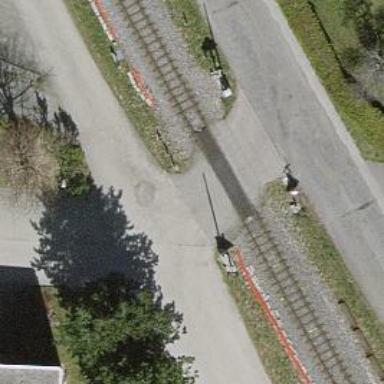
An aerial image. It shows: Level crossing on the railway with lights and full barrier.